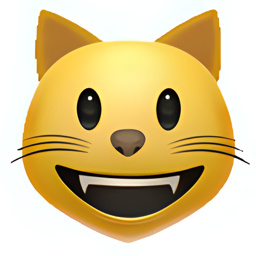
Name: smiling cat face with open mouth
Emoji: 😺
Group: Smileys & Emotion
Sub-group: cat-face